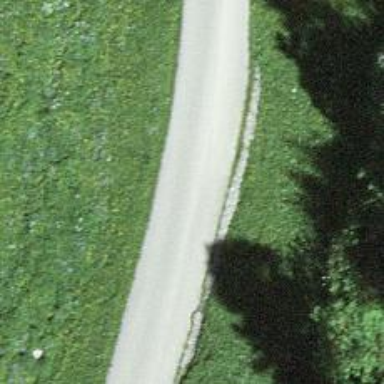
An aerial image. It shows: Unclassified road with paved surface.